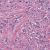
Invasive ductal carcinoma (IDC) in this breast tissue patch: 1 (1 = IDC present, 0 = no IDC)